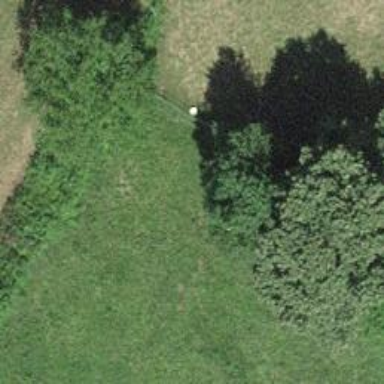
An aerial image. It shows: Hedge barrier.